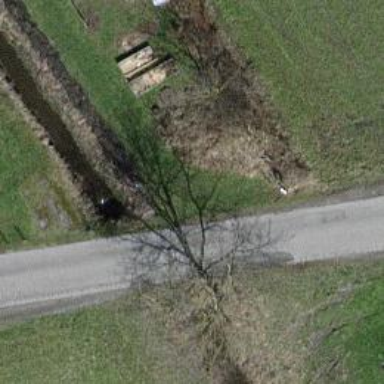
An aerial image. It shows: Culvert tunnel under drain waterway.